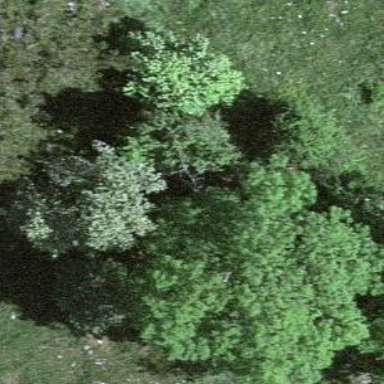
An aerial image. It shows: Forest area.